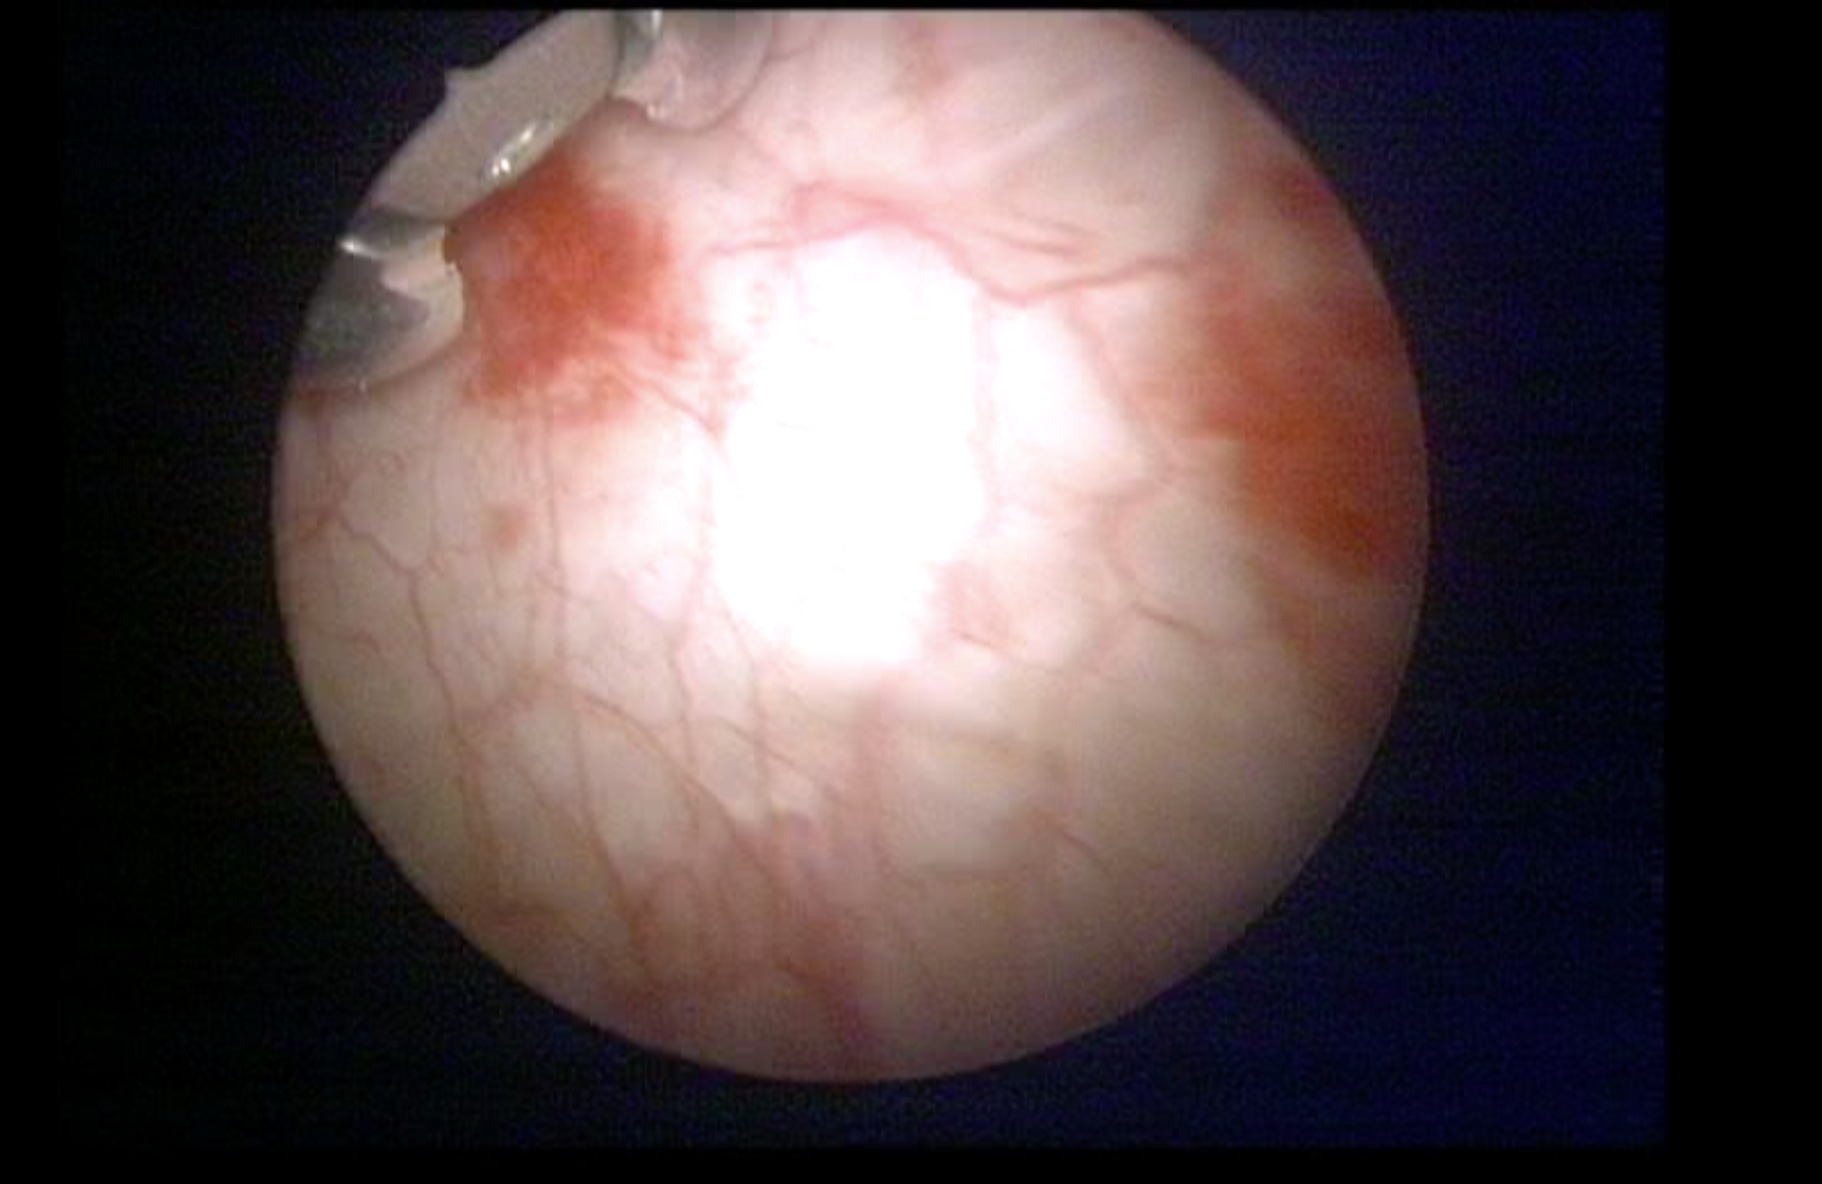
Modality: WLC
Class: Non-malignant
Subclass: InflammationNOS
Lesion: L2
Morphology: Non-papillary
Bladder cancer association: No